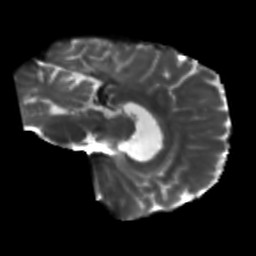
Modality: T2w
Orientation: sagittal
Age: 51
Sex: female
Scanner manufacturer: siemens
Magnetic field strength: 3 T
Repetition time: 5.47 s
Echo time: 0.0854 s